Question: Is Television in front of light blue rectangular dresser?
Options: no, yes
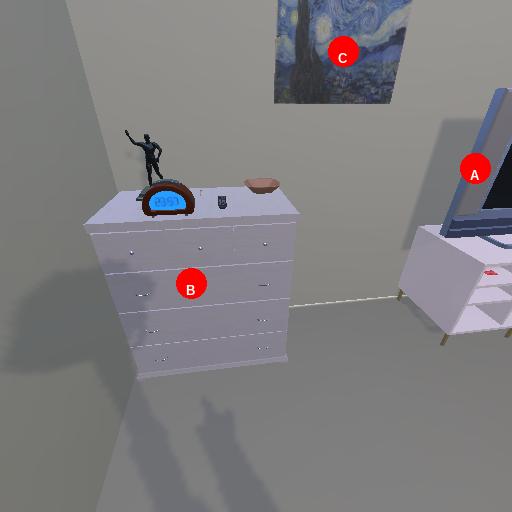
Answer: no